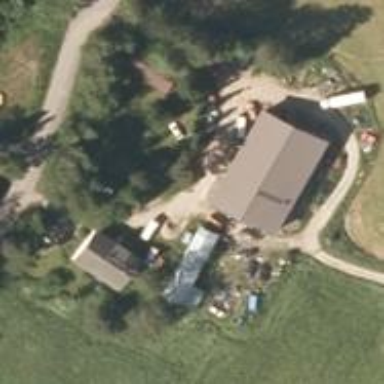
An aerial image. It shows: Farmyard area.